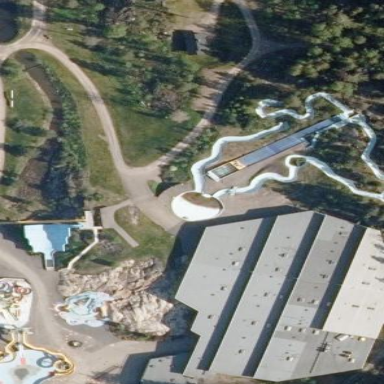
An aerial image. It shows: Water park.